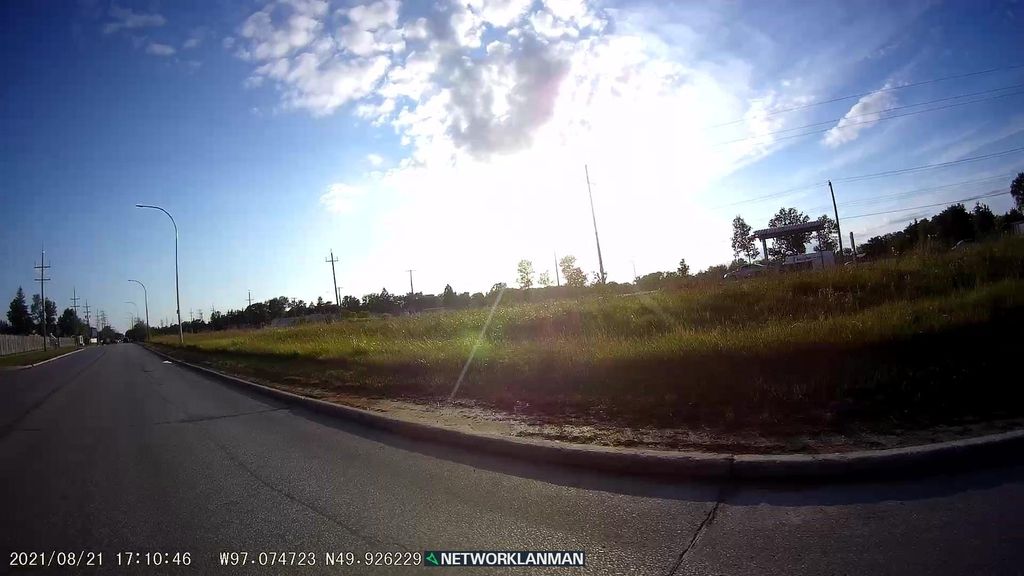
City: winnipeg